Interaction volume radius: 5 \u00c5
Interaction volume height: 10 \u00c5
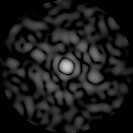
Disorder parameter: 0.8259